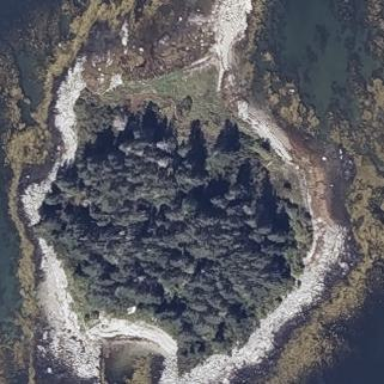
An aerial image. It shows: Island with natural coastline.